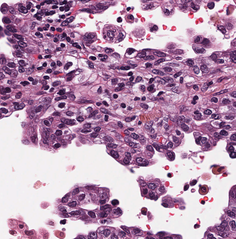
Tumor epithelial tissue: yes
Tumor-associated stroma tissue: no
Normal tissue: no